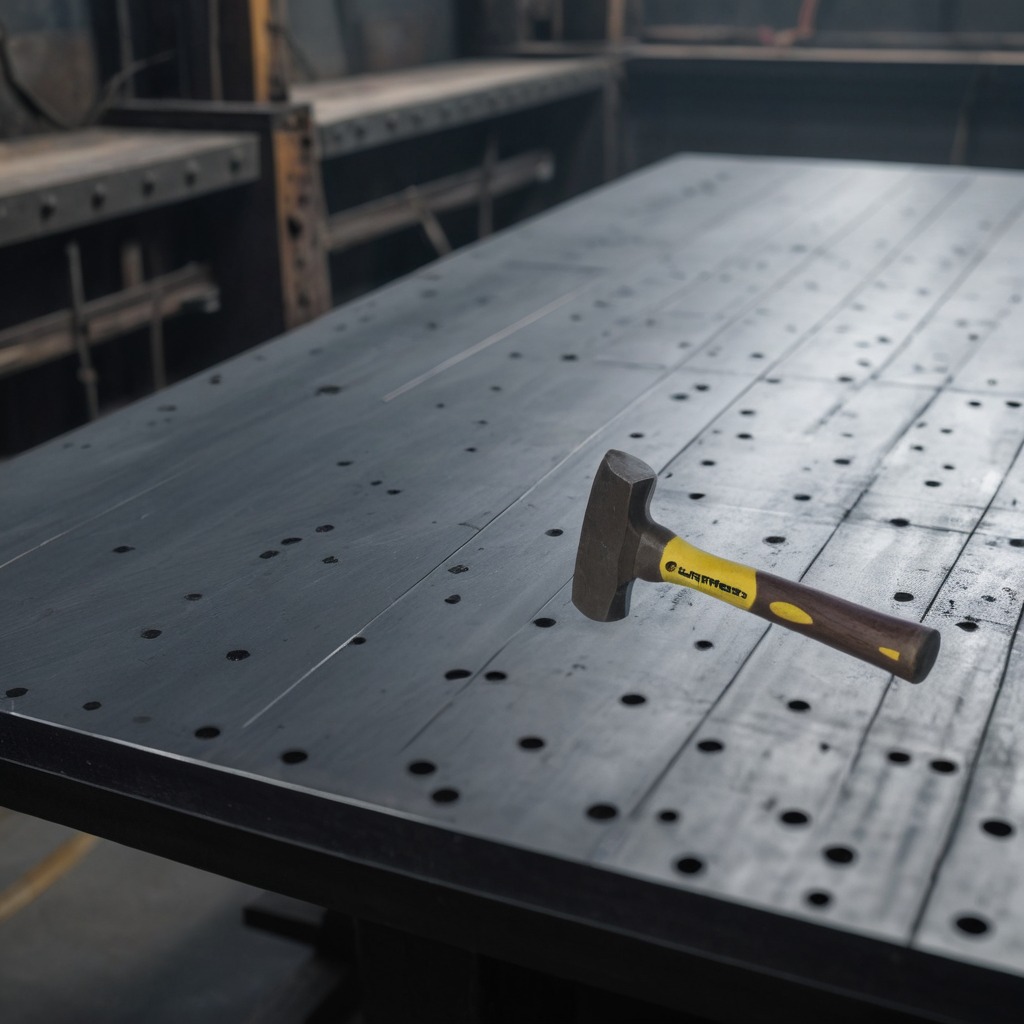
A hammer is lying on a cold steel table in a mining workshop gritty textures.